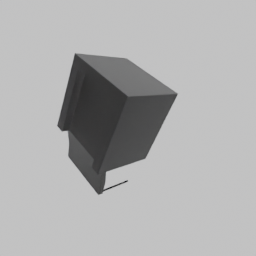
Label: architecture